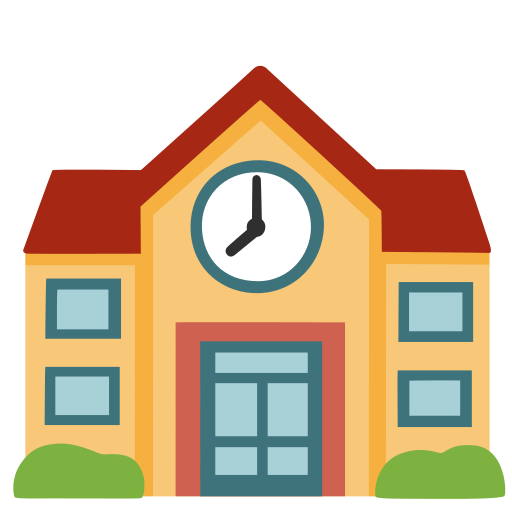
Emoji: 🏫